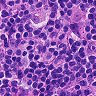
Metastatic tissue present: no